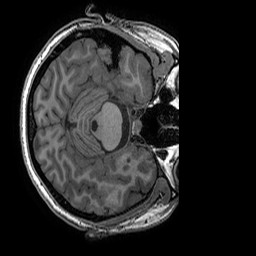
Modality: T1w
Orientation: axial
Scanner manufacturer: ge
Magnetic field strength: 3 T
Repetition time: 0.008156 s
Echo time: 0.00318 s